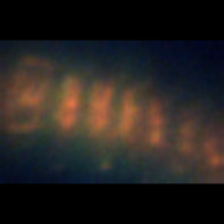
Taxon: Chaetoceros
Group: Diatoms